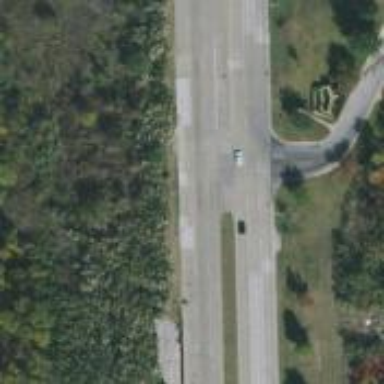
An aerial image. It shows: Secondary road.